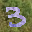
Label: 3